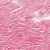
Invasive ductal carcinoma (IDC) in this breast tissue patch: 0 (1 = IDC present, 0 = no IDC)